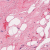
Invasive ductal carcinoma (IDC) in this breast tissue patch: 0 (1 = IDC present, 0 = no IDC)